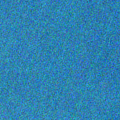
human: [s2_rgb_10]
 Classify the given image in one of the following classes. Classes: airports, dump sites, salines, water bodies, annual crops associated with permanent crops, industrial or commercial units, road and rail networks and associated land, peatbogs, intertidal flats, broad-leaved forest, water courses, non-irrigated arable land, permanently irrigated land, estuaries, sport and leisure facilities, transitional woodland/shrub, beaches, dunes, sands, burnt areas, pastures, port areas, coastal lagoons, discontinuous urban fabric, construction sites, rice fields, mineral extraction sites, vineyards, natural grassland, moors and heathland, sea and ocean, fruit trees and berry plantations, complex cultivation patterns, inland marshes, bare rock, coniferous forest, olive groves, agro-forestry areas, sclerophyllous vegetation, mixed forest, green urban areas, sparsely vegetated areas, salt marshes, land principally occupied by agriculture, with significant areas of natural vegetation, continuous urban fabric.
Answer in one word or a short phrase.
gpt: sea and ocean